Question: I have a button like
'''
<Button
android:id="@+id/btn_someid"
android:layout_width="80dp"
android:layout_height="50dp"
android:layout_marginRight="5dp"
android:shadowColor="#e1e1e1"
android:shadowDx="0"
android:shadowDy="0"
android:shadowRadius="5"
android:background="@color/bstate"
android:enabled="false"
android:gravity="center"
android:text="@string/ABCDEFG"
android:textColor="@color/btstate"
android:textSize="16sp" />
'''
and it is appearing like

how can i make the text center align
Regards
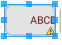
Answer: i just cannot believe it, after hours of hair pulling i closed the eclipse went out came back started eclipse and things were just as they were supposed to be that is text was center alligned.